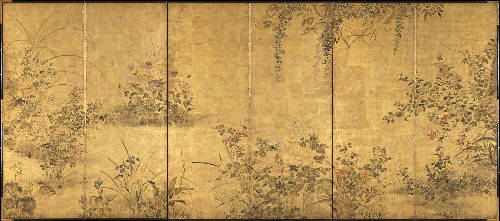
Title: 四季花野菜図屏風|Flowering Plants and Vegetables of the Four Seasons
Date: early 18th century
Object type: Screens
Classification: Paintings
Medium: Pair of six-panel folding screens; ink, light color, and gold leaf on paper
Culture: Japan
Period: Edo period (1615–1868)
Dimensions: Image (each screen): 64 3/16 in. × 12 ft. 2 7/16 in. (163 × 372 cm)
Department: Asian Art
Credit line: Gift of Sue Cassidy Clark, in honor of Dr. Barbara Brennan Ford, 2005
Accession year: 2005
Repository: Metropolitan Museum of Art, New York, NY
Tags: Flowers|Plants